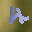
Label: 4